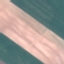
Label: AnnualCrop